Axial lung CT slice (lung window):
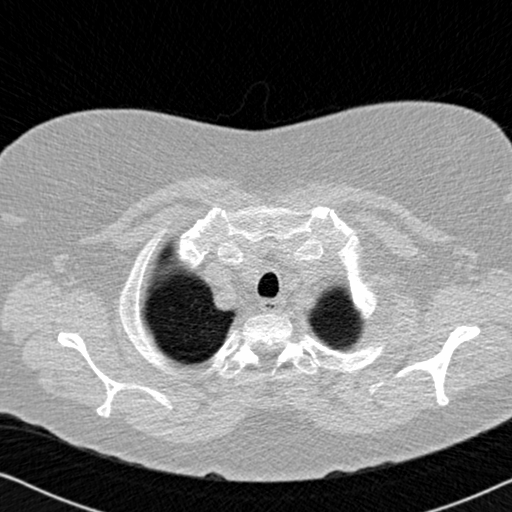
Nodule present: no